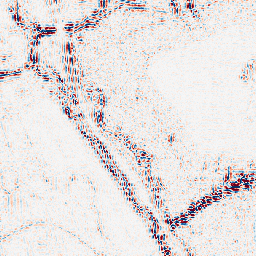
Category: wavelet
Decomposition family: wavelet_reverse_biorthogonal
Decomposition parameters: wavelet: rbio4.4
level: 2
Upsampling method: sinc_hamming
Upsampling parameters: scale: 8
kernel_size: 16
Upsampling scale: 8